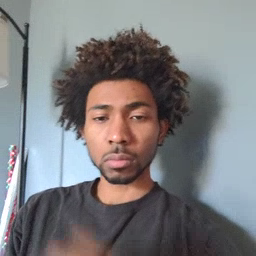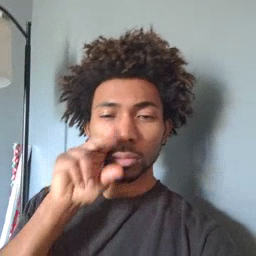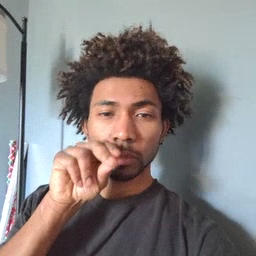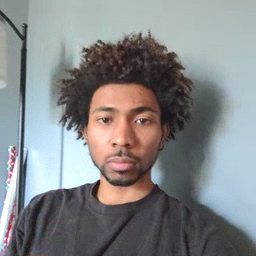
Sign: duck